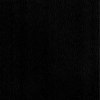
Label: dusty